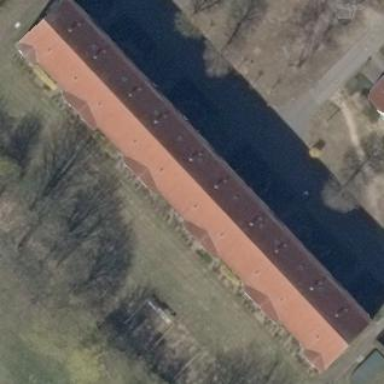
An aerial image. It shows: Image showing building with apartments.